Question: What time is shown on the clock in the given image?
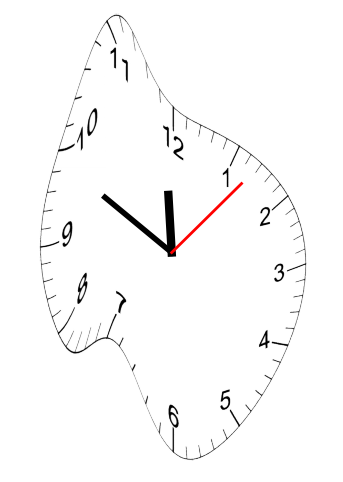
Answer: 11:49:07